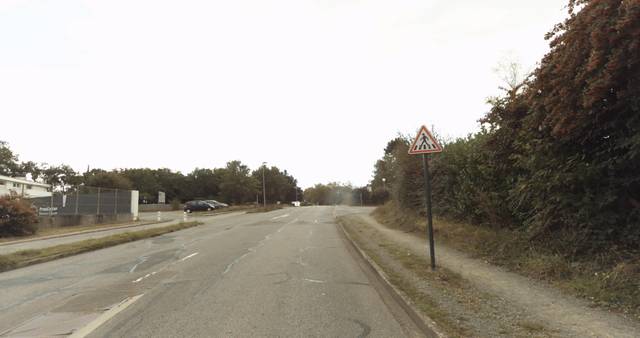
Region: France
Coordinates: 48.125, -1.628